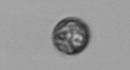
Label: Dinophyceae